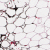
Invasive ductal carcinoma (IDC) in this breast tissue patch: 0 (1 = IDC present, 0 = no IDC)